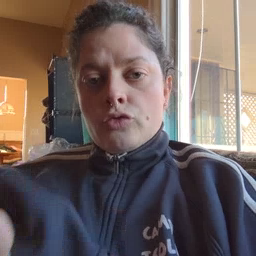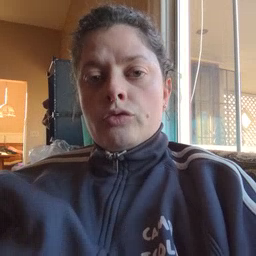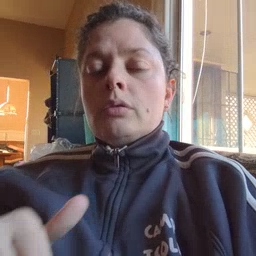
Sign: not